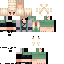
A female human skin with pale skin, wearing blonde long hair dressed in a green hoodie and black pants, featuring a closed mouth.